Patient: sex F, age 56
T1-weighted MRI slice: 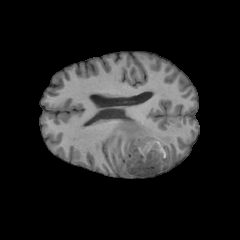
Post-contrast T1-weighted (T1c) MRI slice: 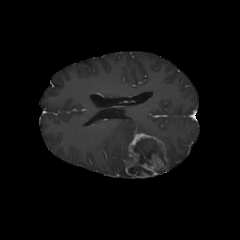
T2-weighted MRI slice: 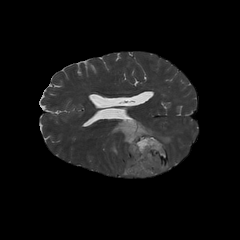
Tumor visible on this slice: yes
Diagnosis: Glioblastoma, IDH-wildtype
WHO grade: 4